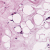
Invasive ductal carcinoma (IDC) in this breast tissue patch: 0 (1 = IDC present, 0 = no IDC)